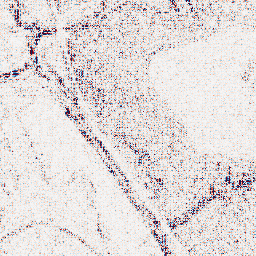
Category: wavelet
Decomposition family: wavelet_biorthogonal
Decomposition parameters: wavelet: bior4.4
level: 1
Upsampling method: sinc_hamming
Upsampling parameters: scale: 2
kernel_size: 4
Upsampling scale: 2